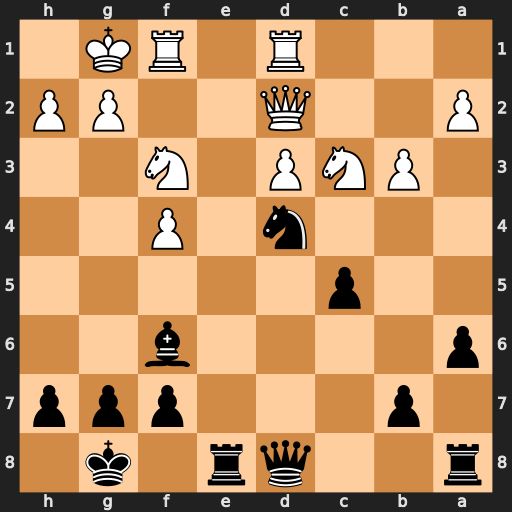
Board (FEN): r2qr1k1/1p3ppp/p4b2/2p5/3n1P2/1PNP1N2/P2Q2PP/3R1RK1
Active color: b
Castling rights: -
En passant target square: -
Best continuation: Nxf3+ Rxf3 Qd4+ Kf1 Qxc3 Qxc3 Bxc3